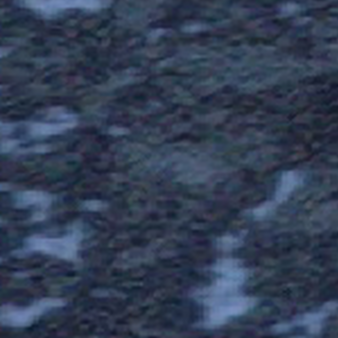
Label: other